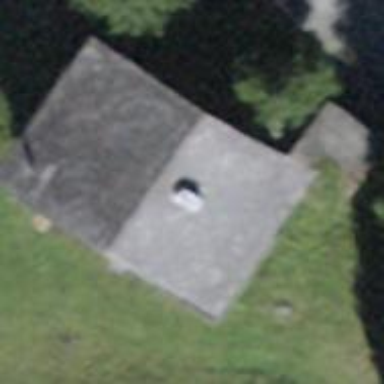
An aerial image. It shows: Building with tiled roof.